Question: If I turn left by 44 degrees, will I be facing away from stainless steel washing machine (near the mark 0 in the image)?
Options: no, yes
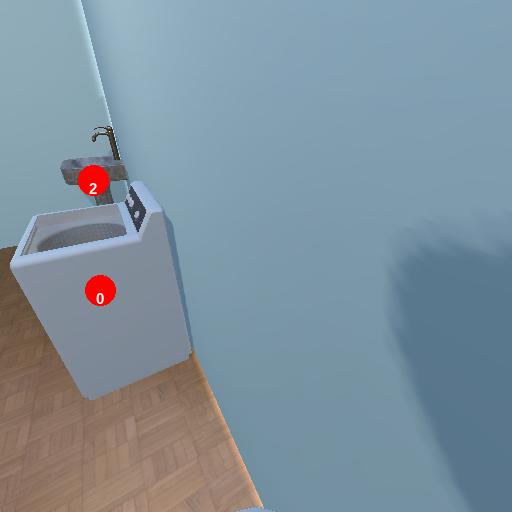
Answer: no